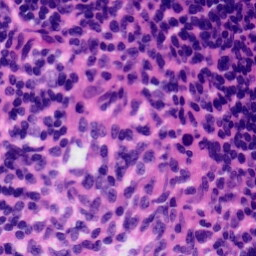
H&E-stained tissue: Tonsil